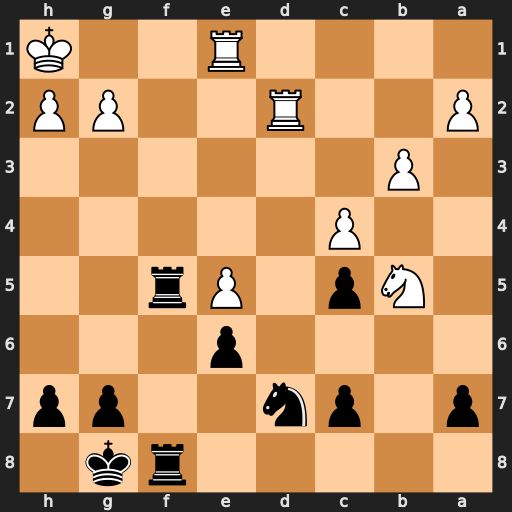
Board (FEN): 5rk1/p1pn2pp/4p3/1Np1Pr2/2P5/1P6/P2R2PP/4R2K
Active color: b
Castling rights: -
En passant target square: -
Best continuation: Rf1+ Rxf1 Rxf1#